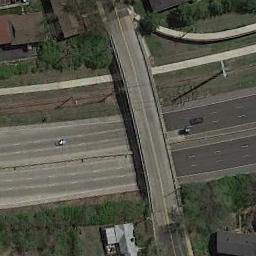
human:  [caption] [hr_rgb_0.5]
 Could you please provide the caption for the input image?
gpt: There are several overpasses here .

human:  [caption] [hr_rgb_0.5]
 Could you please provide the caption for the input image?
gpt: Several cars are on the road under the overpass .

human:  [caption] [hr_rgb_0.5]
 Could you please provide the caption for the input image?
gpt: The overpass is next to some houses and trees .

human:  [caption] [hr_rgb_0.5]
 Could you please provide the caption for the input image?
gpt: The cross-line overpass is over the roads and some houses are next to the overpass .

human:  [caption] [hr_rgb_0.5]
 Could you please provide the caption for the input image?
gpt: There are some green lawns and buildings beside the overpass .